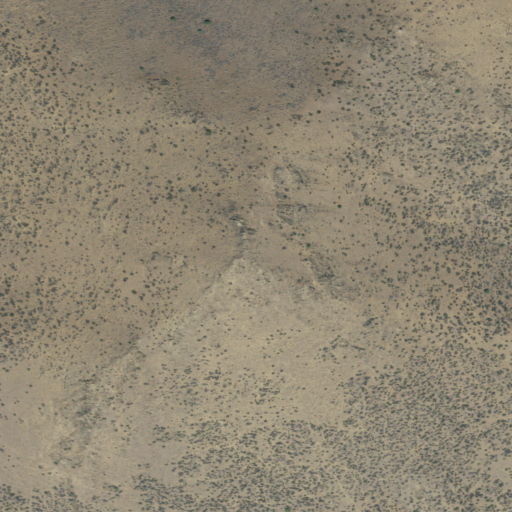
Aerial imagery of mountain in California named Gregory Mountain containing shrub, grassland, pasture, and evergreen forest